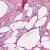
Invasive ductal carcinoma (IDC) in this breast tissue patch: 0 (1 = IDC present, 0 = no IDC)